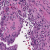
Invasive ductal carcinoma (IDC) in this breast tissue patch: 1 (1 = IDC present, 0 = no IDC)